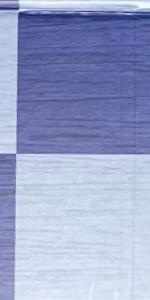
Label: Empty